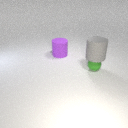
large gray rubber cylinder above small green rubber sphere